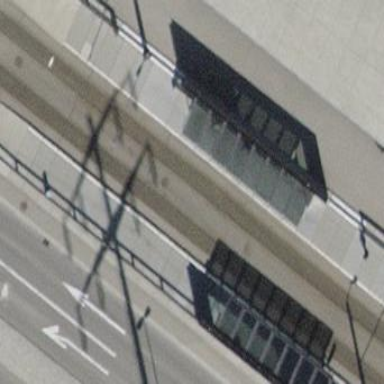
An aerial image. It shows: Public transport shelter.